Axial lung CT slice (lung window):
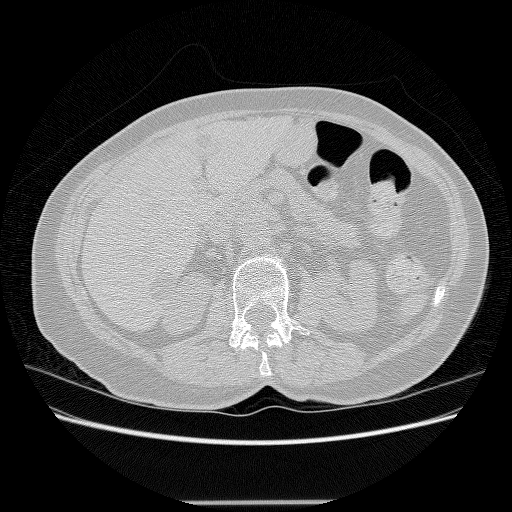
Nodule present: no